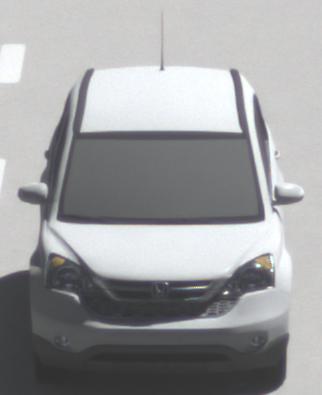
Make: Honda
Model: CR-V
Detailed model: CR-V (III) (04/10 - 10/12)
Model produced from: 2010
Model produced until: 2012
Doors: 5
Color: white
Road condition: dry road
Daytime: midday
Contrast: high contrast